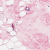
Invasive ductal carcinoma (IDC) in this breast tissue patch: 0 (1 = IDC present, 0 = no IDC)